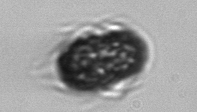
Label: Mesodinium